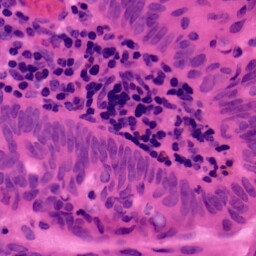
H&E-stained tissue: Colon